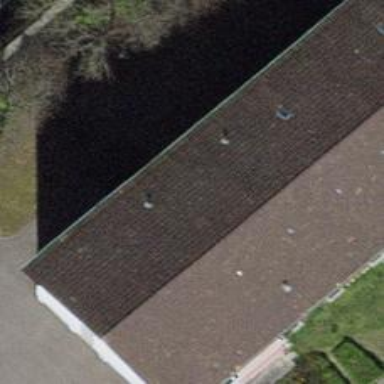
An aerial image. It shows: Gabled roof building with tile roofing. It consists of apartments.